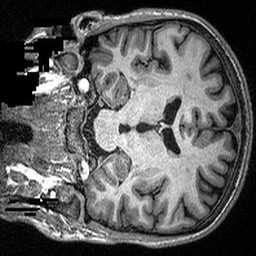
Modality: T1w
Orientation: coronal
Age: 20
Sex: male